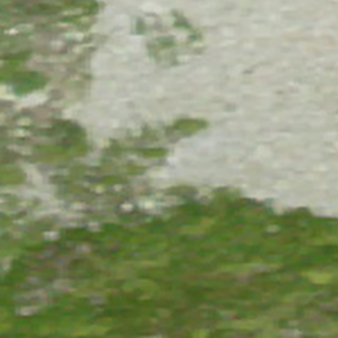
Label: other